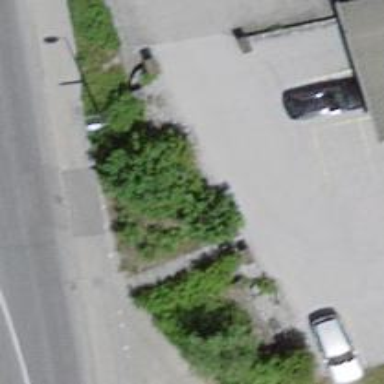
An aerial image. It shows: Set of steps on the road.